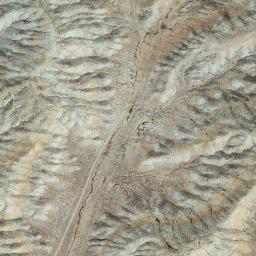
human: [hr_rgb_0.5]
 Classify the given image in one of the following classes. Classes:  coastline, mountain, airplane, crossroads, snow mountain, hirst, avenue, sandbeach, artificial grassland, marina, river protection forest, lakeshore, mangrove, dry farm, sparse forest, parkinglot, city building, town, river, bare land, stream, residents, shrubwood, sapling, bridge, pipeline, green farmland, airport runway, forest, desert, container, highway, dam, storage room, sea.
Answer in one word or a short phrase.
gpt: mountain